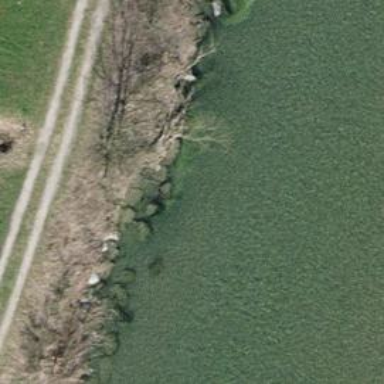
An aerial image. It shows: Culvert tunnel.